Question: '''
RaisedButton (
padding: EdgeInsets.fromLTRB(10.0, 8.0, 10.0, 8.0),
elevation: 8.0,
color: butColor ? Colors.green : Colors.red,
shape: RoundedRectangleBorder(
borderRadius: BorderRadius.circular(10)),
onPressed: () {
setState(() {
if (quiz.choices[questionNumber][0] == quiz.correctAnswers[questionNumber]){
finalScore = finalScore + 4;
butColor = true;
}else{
debugPrint("Wrong");
butColor = false;
}
});
},
child: Text(quiz.choices[questionNumber][0],
style: TextStyle(
fontSize: 22.0,
fontFamily: "AlegreyaSans",
color: Colors.black
),),
),
'''

I have bool variable 'butColor' set to 'false' too.
When I try setting the buttons color to white and doing the switch statement inside the if else, I still get just white color buttons.
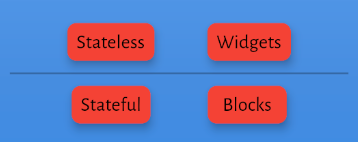
Answer: You can simply set an Enum and according to the value change the color of the button. Just create a variable to hold the enum value. I have used buttonStatus variable here and initialize it to ButtonStatus.Unanswered
'''
enum ButtonStatus{Unanswered,CorrectAnswer,WrongAnswer}
Color getButtonColor (ButtonStatus status) {
switch (status) {
case ButtonStatus.Unanswered: {
return Colors.white;
}
break;
case ButtonStatus.CorrectAnswer: {
return Colors.green;
}
break;
case ButtonStatus.WrongAnswer: {
return Colors.red;
}
break;
default: {
return Colors.white;
}
}
}
'''
And then your code will be updated as follows
'''
RaisedButton (
padding: EdgeInsets.fromLTRB(10.0, 8.0, 10.0, 8.0),
elevation: 8.0,
color: getButtonColor(buttonStatus),
shape: RoundedRectangleBorder(
borderRadius: BorderRadius.circular(10)),
onPressed: () {
setState(() {
if (quiz.choices[questionNumber][0] ==
quiz.correctAnswers[questionNumber]){
finalScore = finalScore + 4;
buttonStatus = ButtonStatus.CorrectAnswer;
}else{
debugPrint("Wrong");
buttonStatus = ButtonStatus.WrongAnswer
}
});
},
child: Text(quiz.choices[questionNumber][0],
style: TextStyle(
fontSize: 22.0,
fontFamily: "AlegreyaSans",
color: Colors.black
),
),
),
'''
Hope this is what you were looking for.